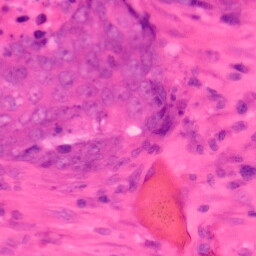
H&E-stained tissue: Colon